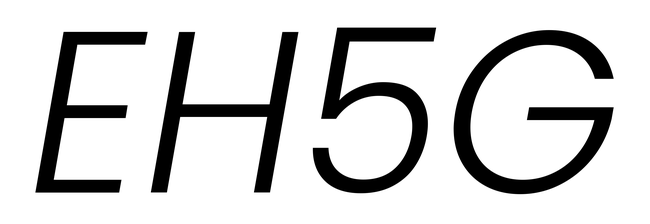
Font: Poppins-LightItalic